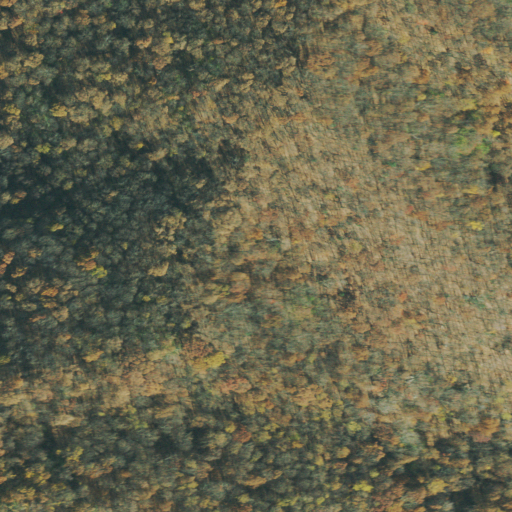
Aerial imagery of gap in Tennessee named Low Gap containing only deciduous forest